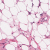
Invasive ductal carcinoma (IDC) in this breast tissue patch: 1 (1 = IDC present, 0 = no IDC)